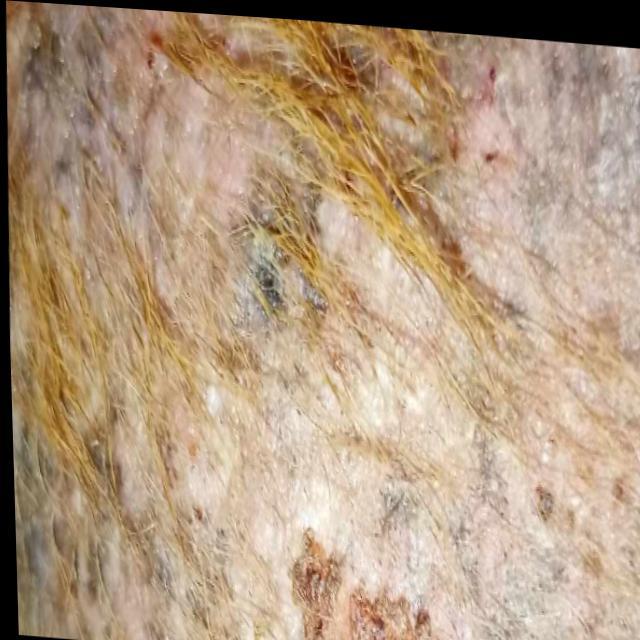
Canine demodicosis (Demodex mange) — caused by Demodex canis mites. Presents with alopecia, follicular papules, pustules, and comedones. Often localized on face and forelimbs.